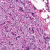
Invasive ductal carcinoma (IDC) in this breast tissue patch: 0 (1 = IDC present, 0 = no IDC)